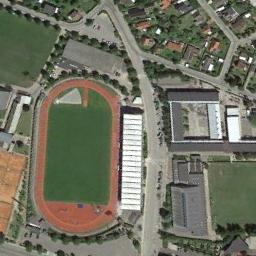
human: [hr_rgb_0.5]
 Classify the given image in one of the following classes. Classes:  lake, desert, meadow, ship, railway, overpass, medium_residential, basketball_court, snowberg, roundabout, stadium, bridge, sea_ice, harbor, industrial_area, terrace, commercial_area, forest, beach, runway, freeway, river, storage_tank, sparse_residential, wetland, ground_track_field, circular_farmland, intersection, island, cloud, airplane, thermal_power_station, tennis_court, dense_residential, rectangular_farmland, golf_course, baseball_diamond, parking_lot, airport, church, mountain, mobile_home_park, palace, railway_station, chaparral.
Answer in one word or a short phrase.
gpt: ground_track_field